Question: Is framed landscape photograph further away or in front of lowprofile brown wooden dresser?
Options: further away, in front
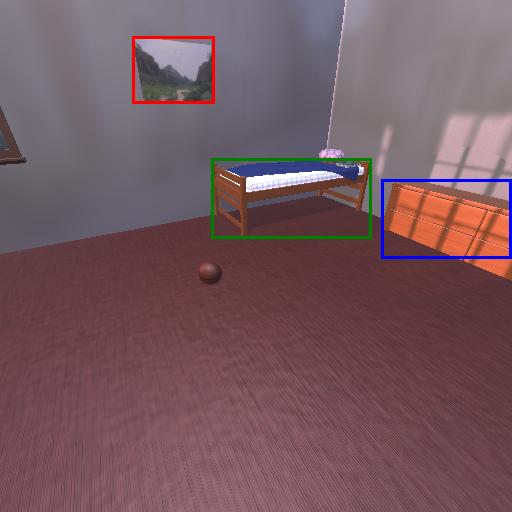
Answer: further away